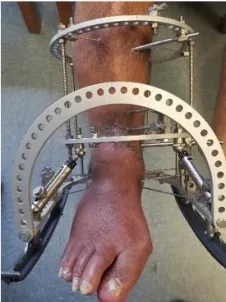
Right lower extremity (A-C) following successful infection eradication and tibiotalar fusion demonstrating healing of prior surgical sites and sinus tracts.
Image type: chart (chart)